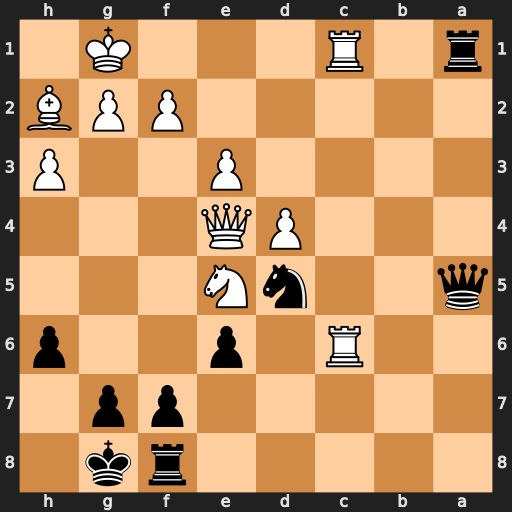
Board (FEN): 5rk1/5pp1/2R1p2p/q2nN3/3PQ3/4P2P/5PPB/r1R3K1
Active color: b
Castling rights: -
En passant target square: -
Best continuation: Qe1+ Rxe1 Rxe1#